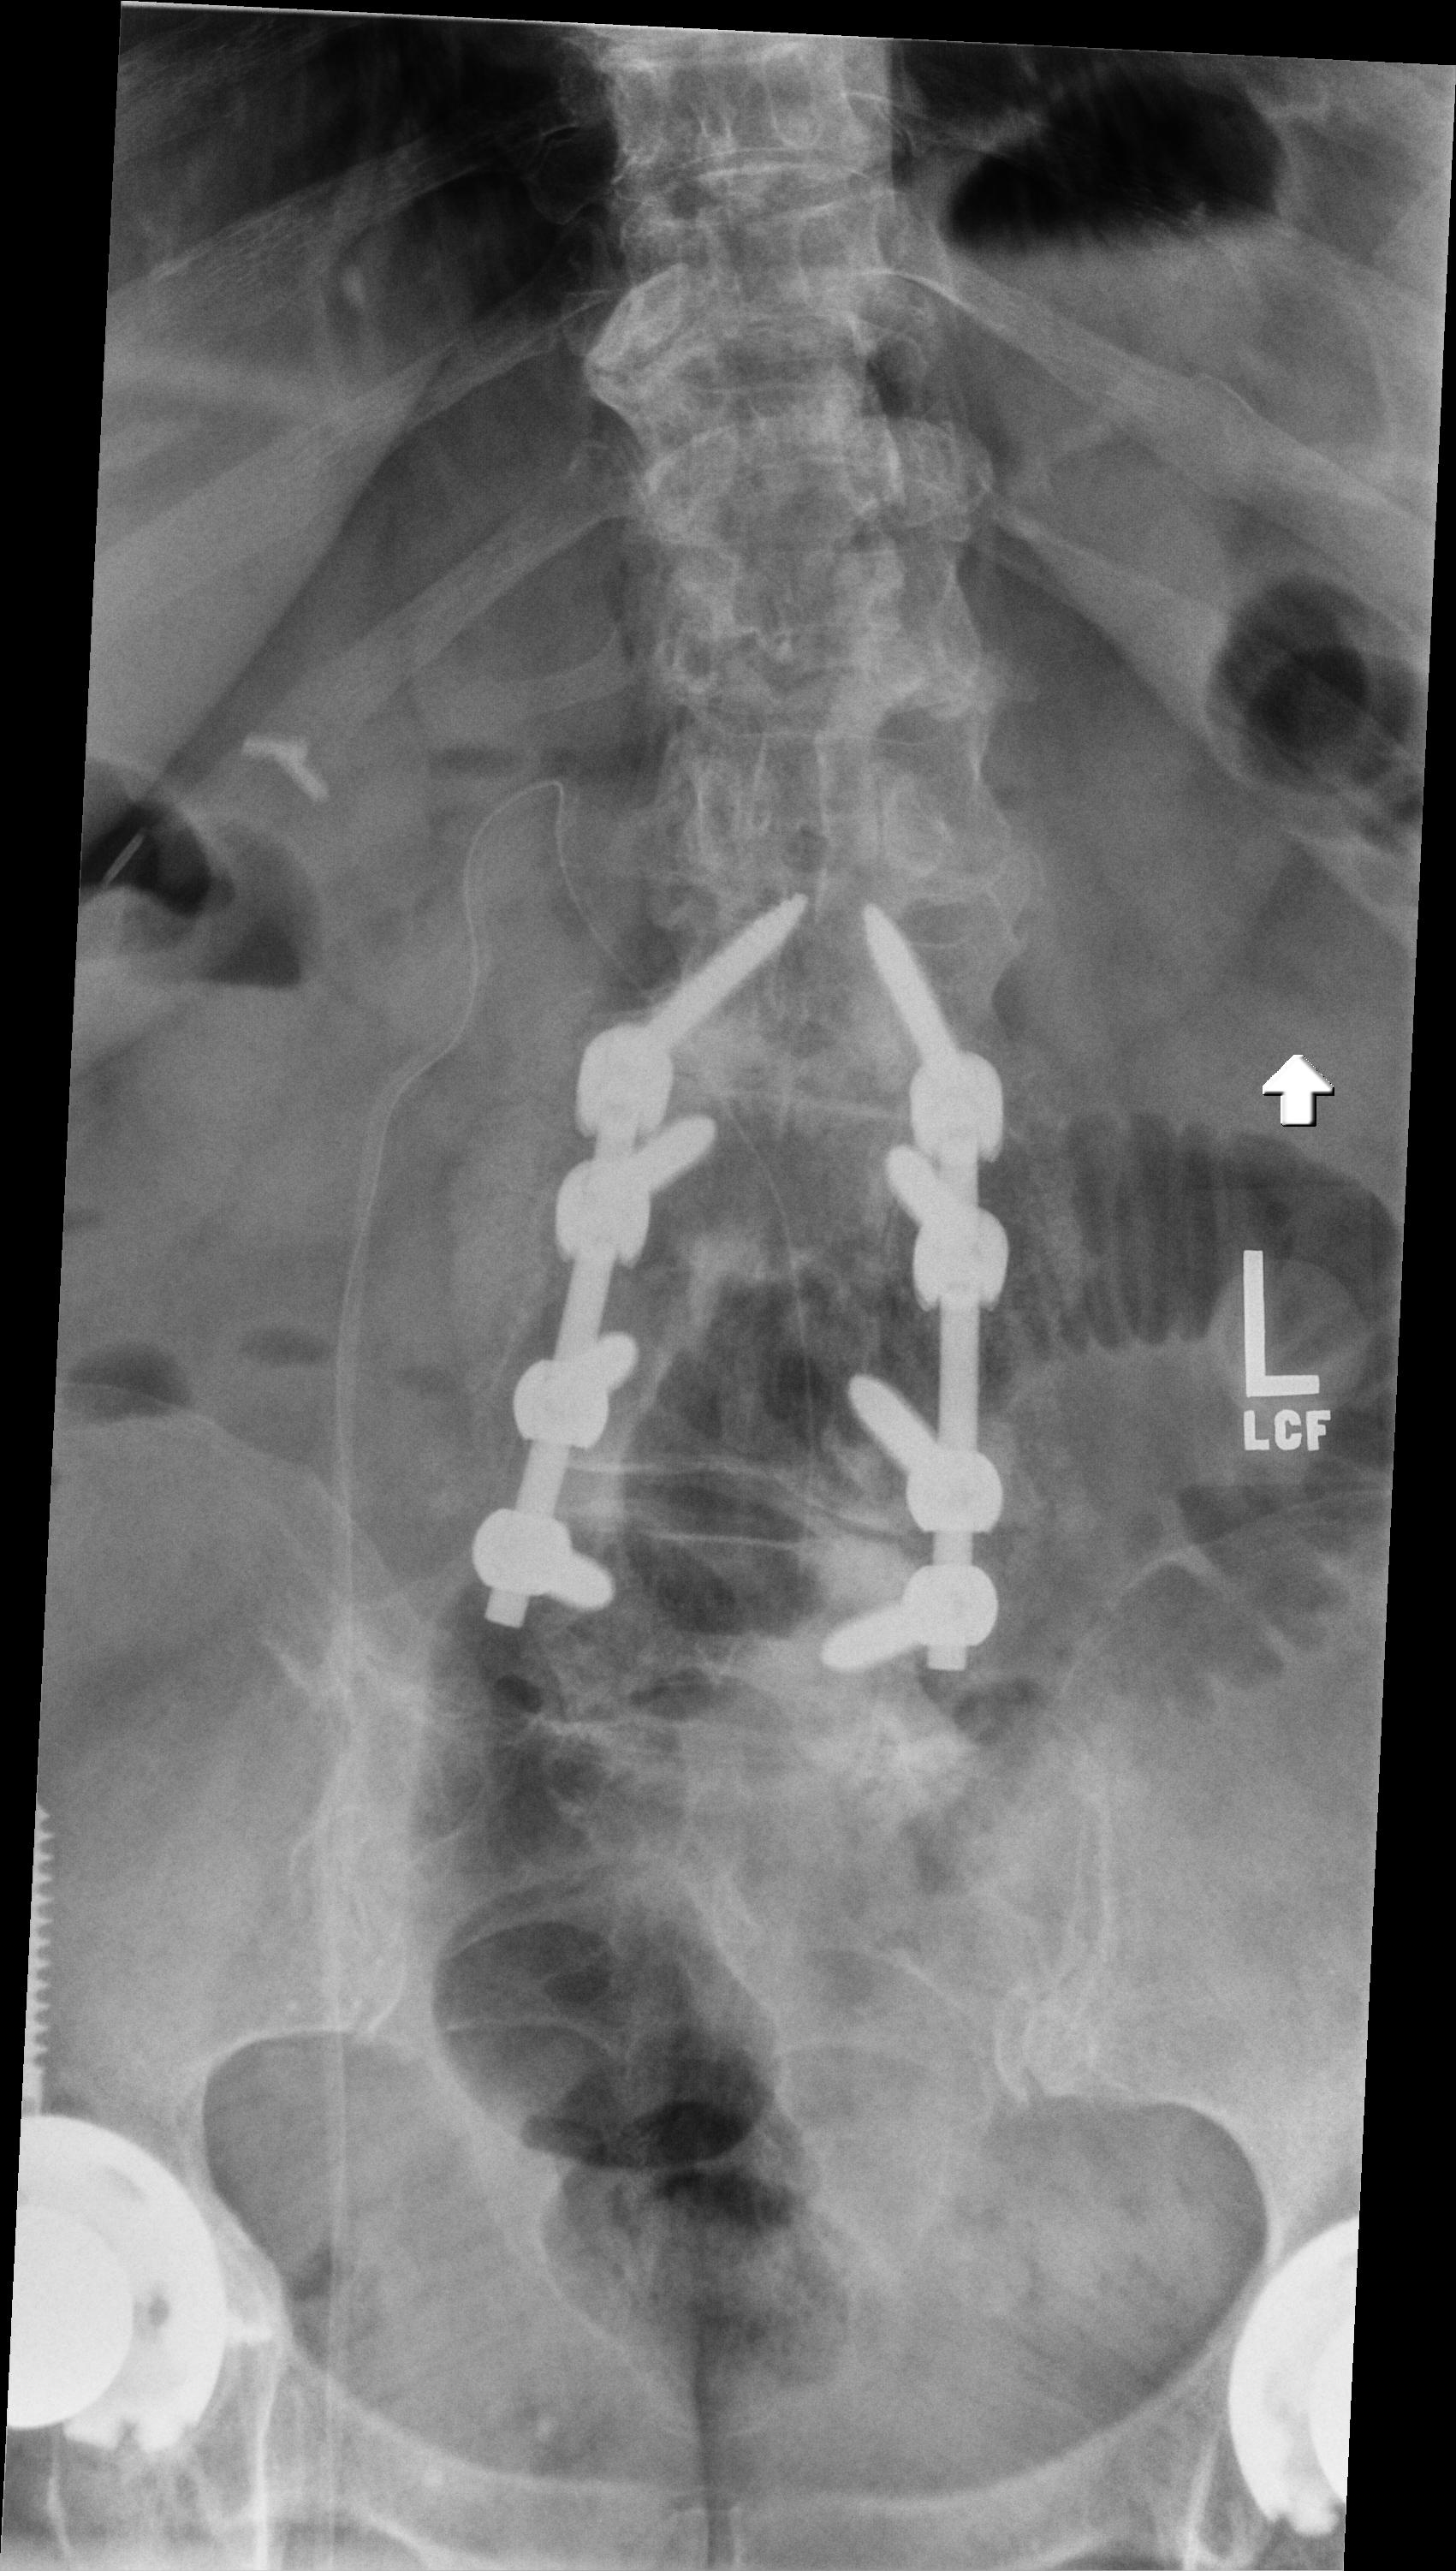
View: AP
Implant manufacturer: nuvasive reline